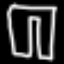
Label: pants